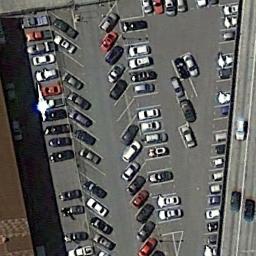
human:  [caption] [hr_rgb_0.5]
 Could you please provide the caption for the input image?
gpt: Many cars are in the parking lot .

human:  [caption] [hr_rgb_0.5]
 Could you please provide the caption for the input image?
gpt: There are many cars on the parking lot .

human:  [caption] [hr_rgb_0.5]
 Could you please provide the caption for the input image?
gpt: The parking lot has some neatly arranged cars of different colors .

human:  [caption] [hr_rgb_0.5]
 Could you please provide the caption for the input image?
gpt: The parking lot is full of cars .

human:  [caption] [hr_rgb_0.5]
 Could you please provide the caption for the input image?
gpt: Six rows of cars were parked in the parking lot .